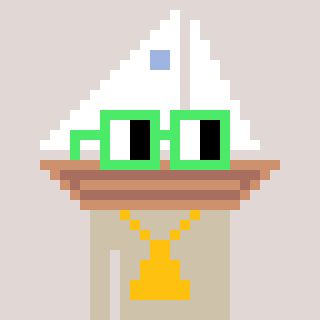
a pixel art character with square light green glasses, a sailboat-shaped head and a bege-colored body on a warm background